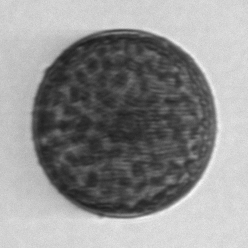
Label: Coscinodiscus